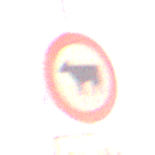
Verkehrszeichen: VerbotViehtrieb
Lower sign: ZeitangabenOhneBeschraenkungAufWochentage1
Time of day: Night
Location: Outdoor (Urban)
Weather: Overcast
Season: Winter
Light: Artificial